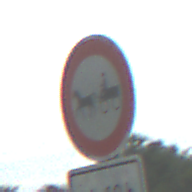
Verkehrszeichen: VerbotGespannfuhrwerke
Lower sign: ZeitangabenOhneBeschraenkungAufWochentage1
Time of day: MorningAfternoon
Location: Outdoor (Nature)
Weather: PartlyCloudy
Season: NotSpecified
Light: Natural